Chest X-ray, AP view. Patient: 60 years old, sex M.
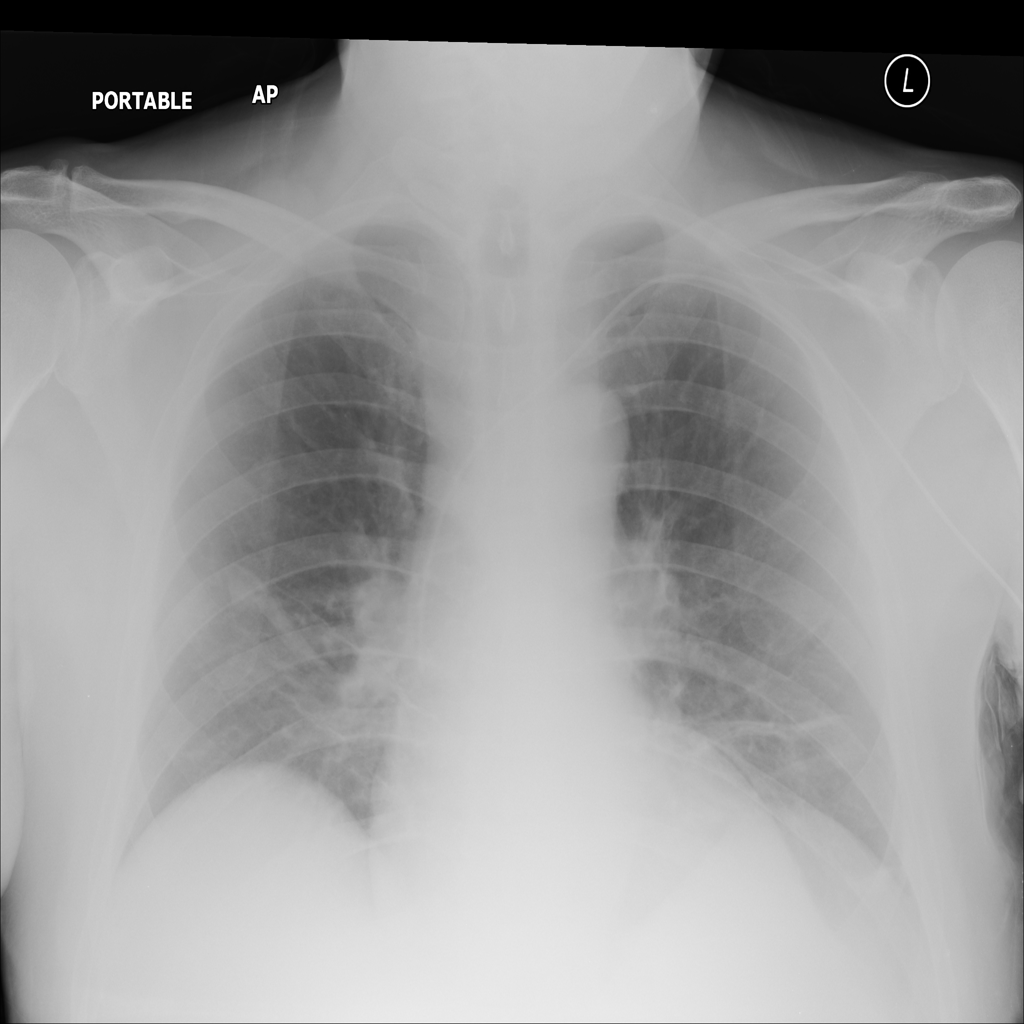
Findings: Atelectasis